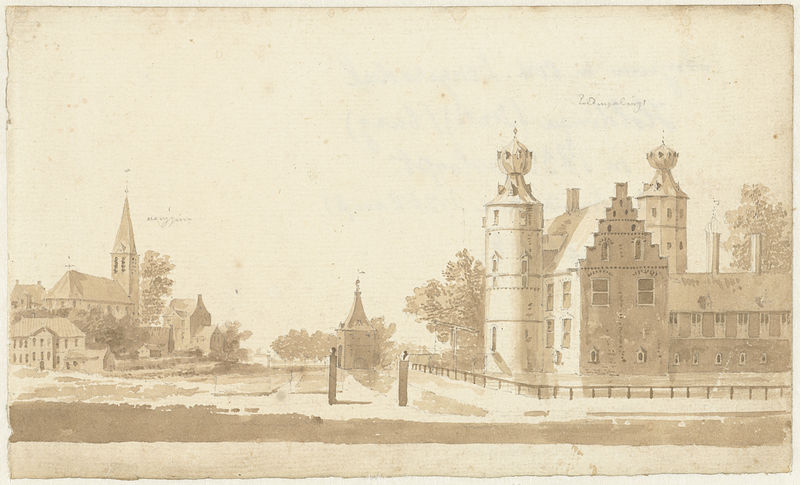
Titel: State Holdinga te Anjum in Oost-Dongeradeel
Künstler: Cornelis Pronk
Standort: Amsterdam
Institution: Rijksmuseum
Schlagwörter: baum, himmel, wasser, aquarell, bäume, fluss, kirchturm, landschaft, stadt, braun, fenster, säulen, dach, haus, schloss, weg, zaun, beige, kanal, kirche, spitzen, turm, schrift, dorf, giebel, grafik, backstein, church, column, palace, white, window, painting, windows, yellow, brown, tor, zinnen, burg, türme, glocke, sky, stone, tree, building, house, landscape, water, houses, roof, street, tower, trees, village, graben, herrenhaus, light, path, plants, road, view, drawing, dappled, rötel, bridge, fence, town, sunlight, city, park, spitzgiebel, square, brick, buildings, watercolor, ground, chimney, cityscape, spire, steeple, turret, towers, text, sepia, finial, rail, moat, rooftops, stucco, gates, northern european, handwriting, signed, illustrations, gateway, structures, handrail, ziggurat, gateposts, tepia, turrett, rali, #grafik haus kirche turm himmel weg, kanal schloss giebel fenster baum schrift